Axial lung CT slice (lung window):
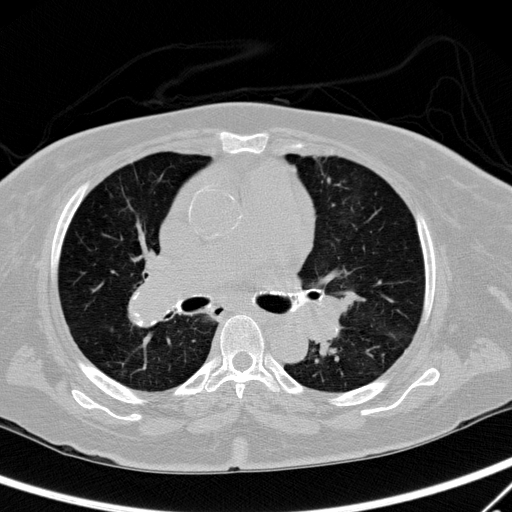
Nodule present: yes
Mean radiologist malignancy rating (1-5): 5